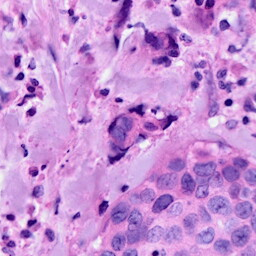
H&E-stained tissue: Breast